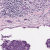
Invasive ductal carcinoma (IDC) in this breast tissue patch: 0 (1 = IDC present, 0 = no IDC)